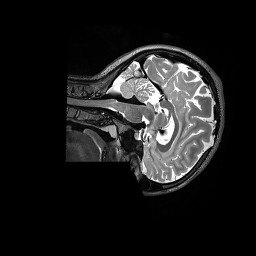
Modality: T2w
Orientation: sagittal
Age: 23
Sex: female
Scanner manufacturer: siemens
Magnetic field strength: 3 T
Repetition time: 3.2 s
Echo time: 0.562 s